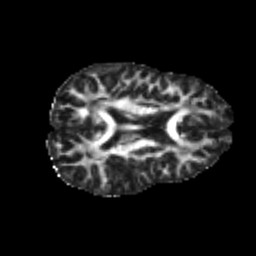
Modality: FA
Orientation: axial
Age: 21
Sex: male
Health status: healthy
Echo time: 0.074 s